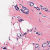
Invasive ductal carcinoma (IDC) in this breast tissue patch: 1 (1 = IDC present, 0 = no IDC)